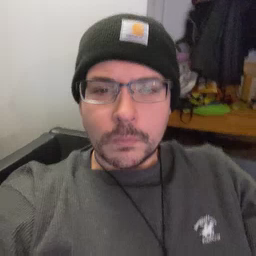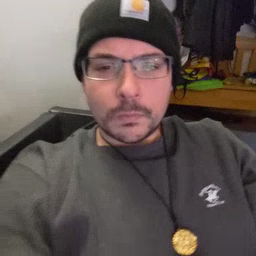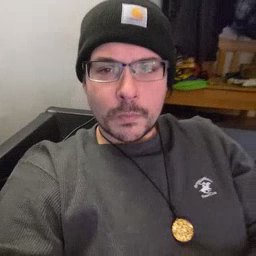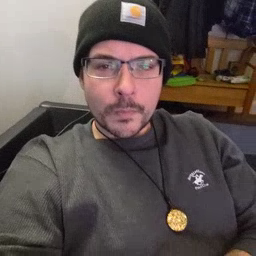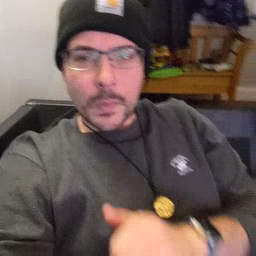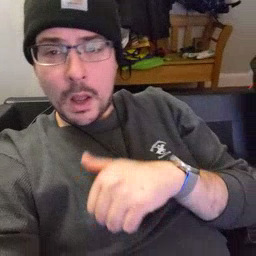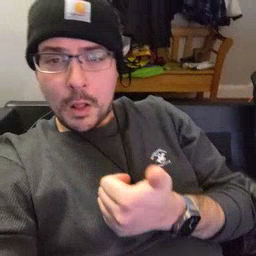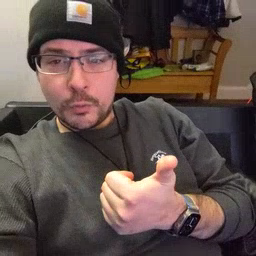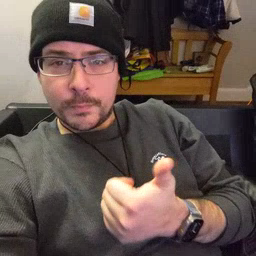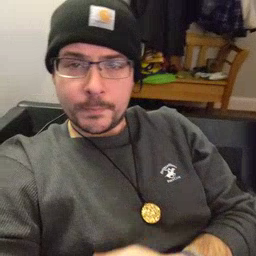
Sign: another